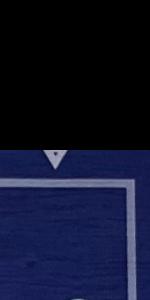
Label: Empty